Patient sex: M
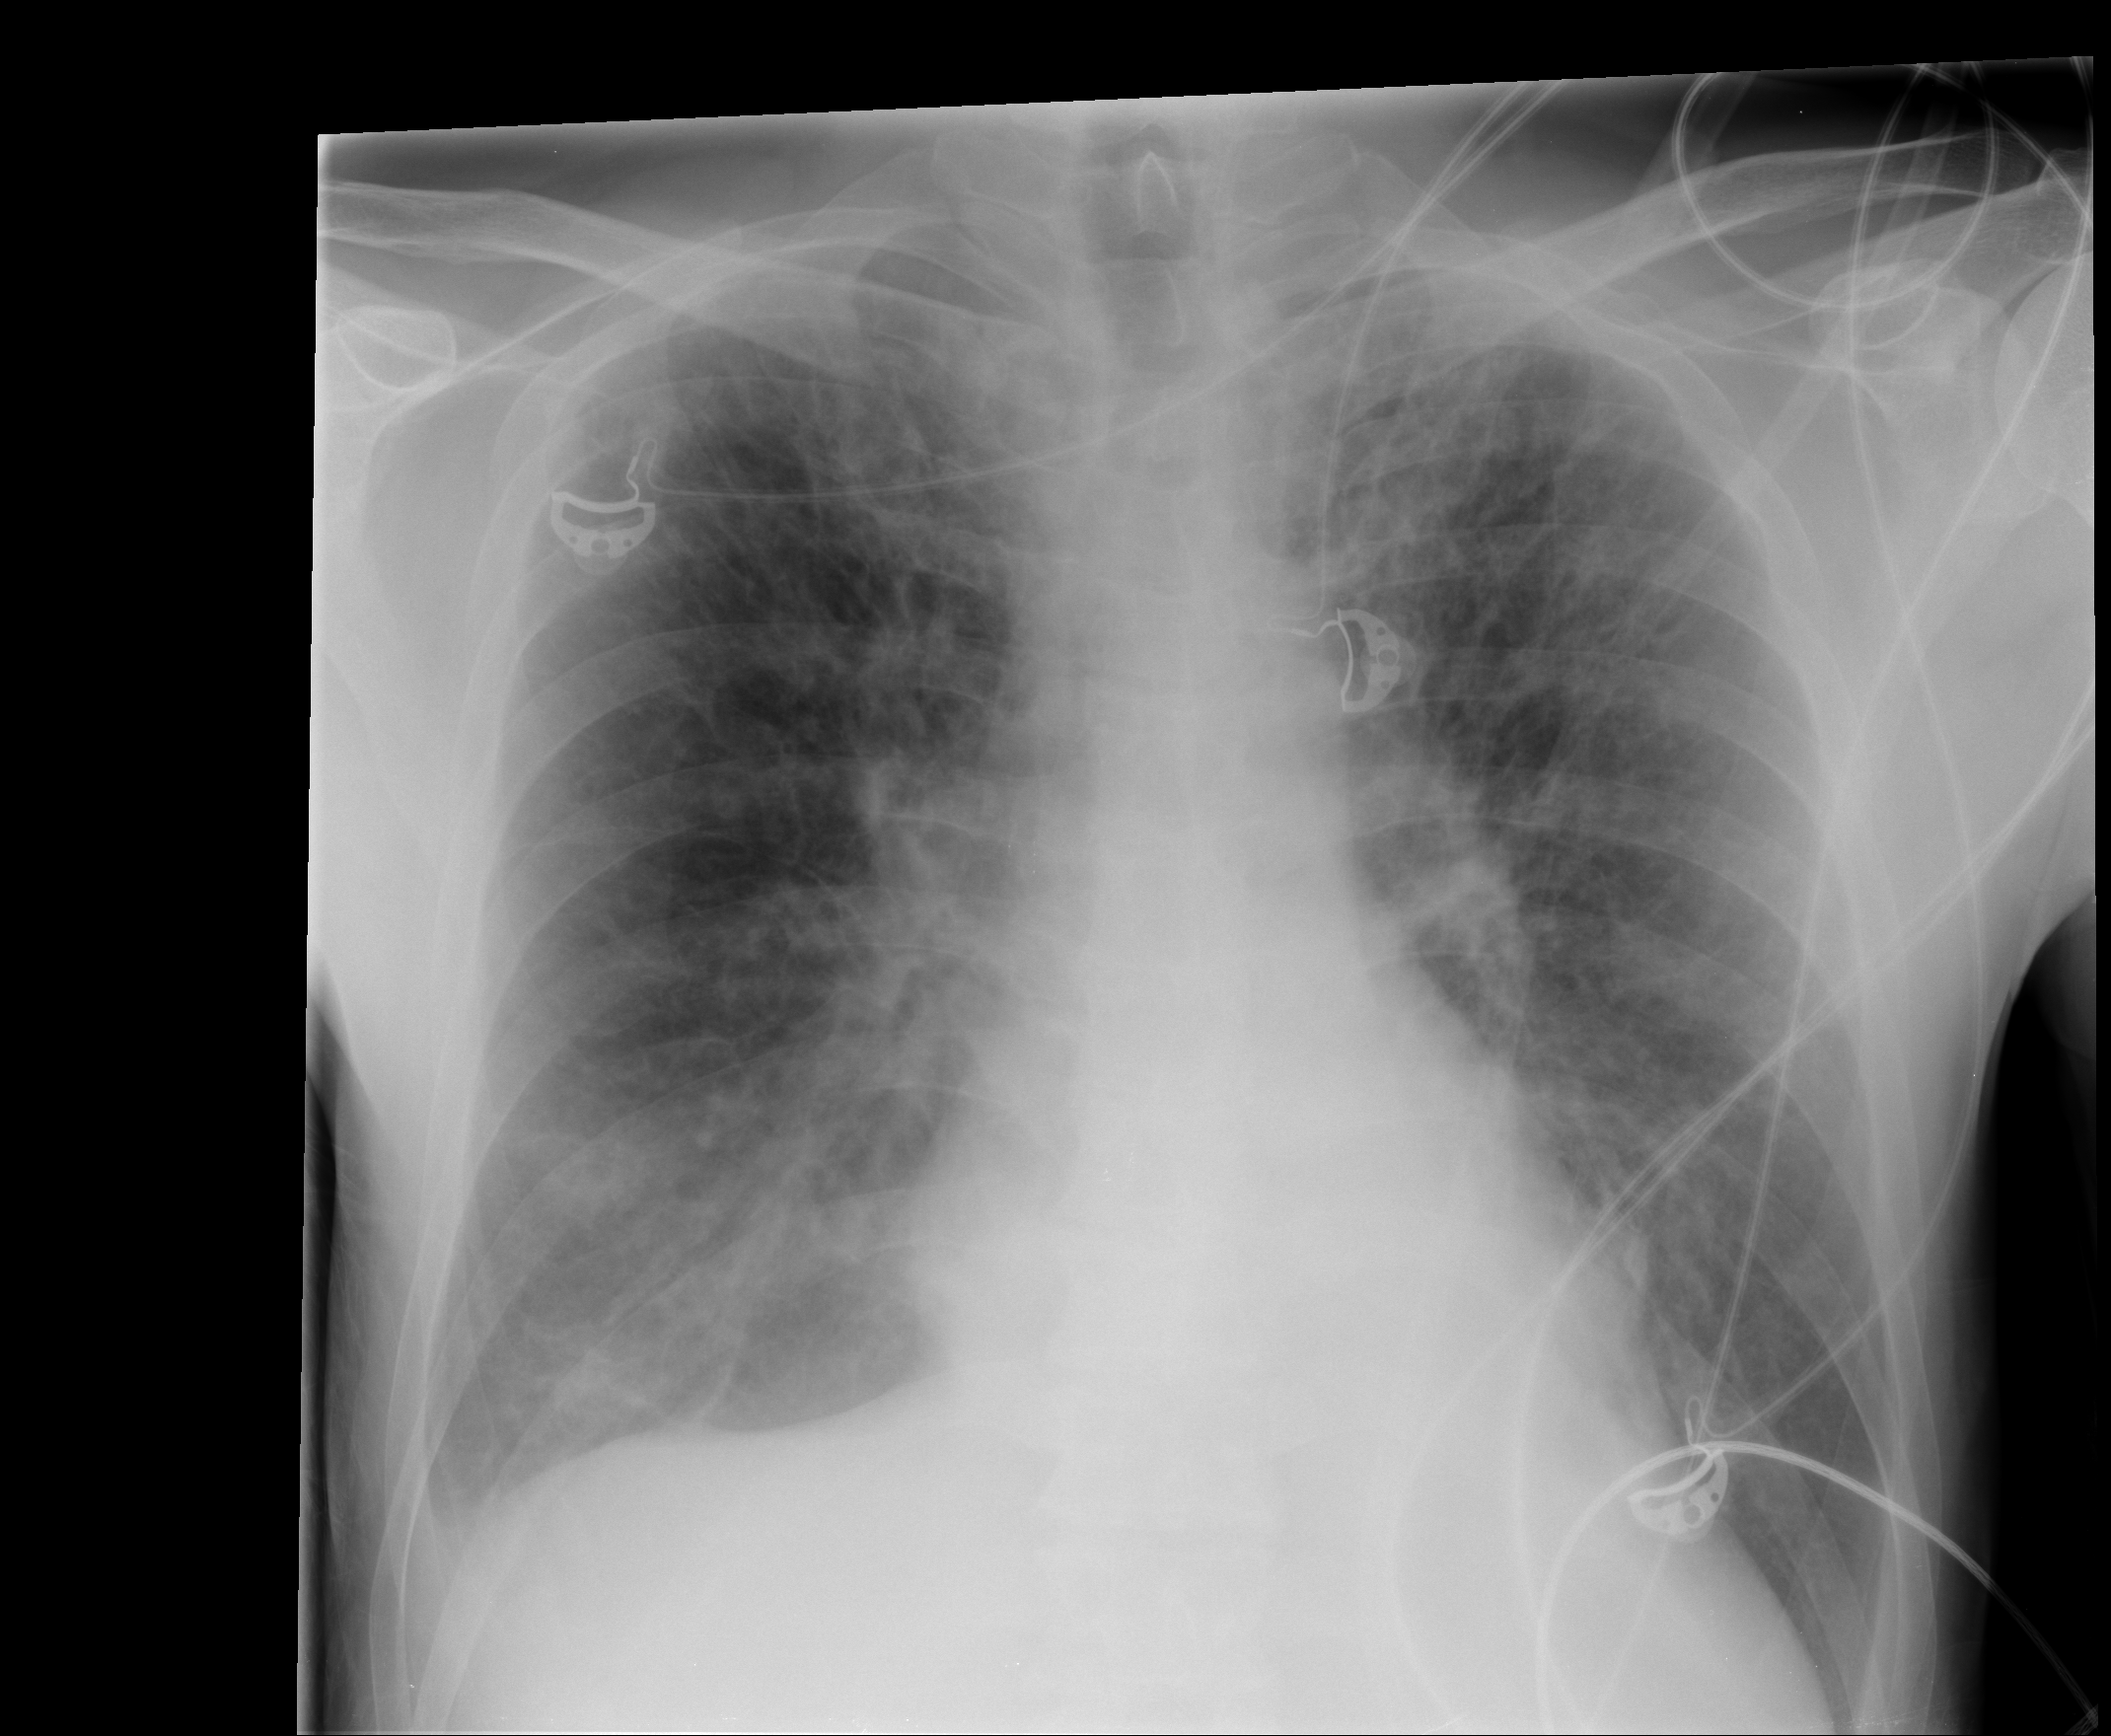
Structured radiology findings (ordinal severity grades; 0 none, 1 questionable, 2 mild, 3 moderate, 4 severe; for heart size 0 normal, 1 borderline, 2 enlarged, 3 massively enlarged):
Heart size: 0
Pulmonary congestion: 0
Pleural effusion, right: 2
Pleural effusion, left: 0
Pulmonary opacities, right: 3
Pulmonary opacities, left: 3
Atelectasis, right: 2
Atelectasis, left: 2